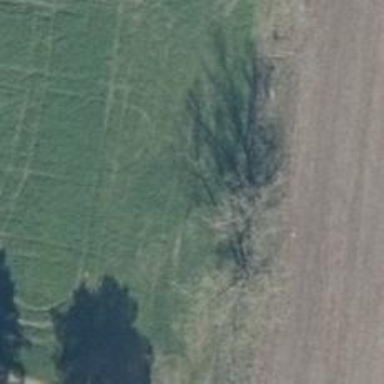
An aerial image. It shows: Row of trees in natural setting.